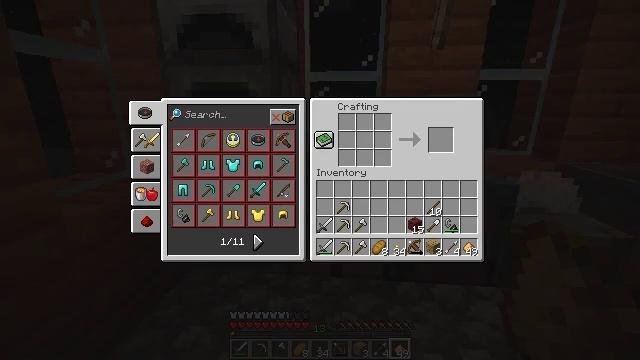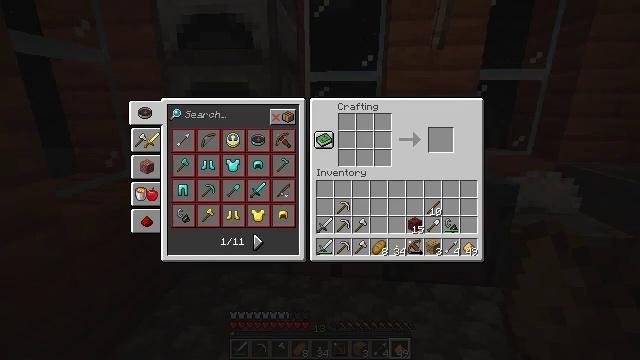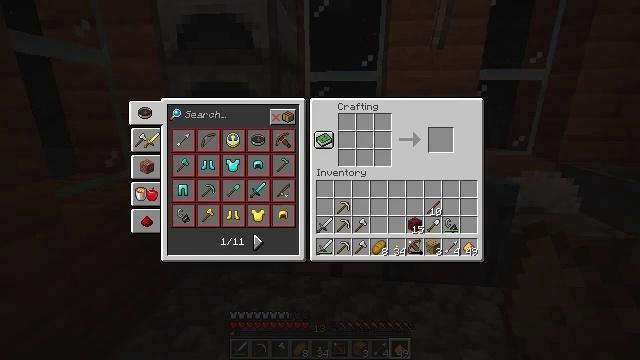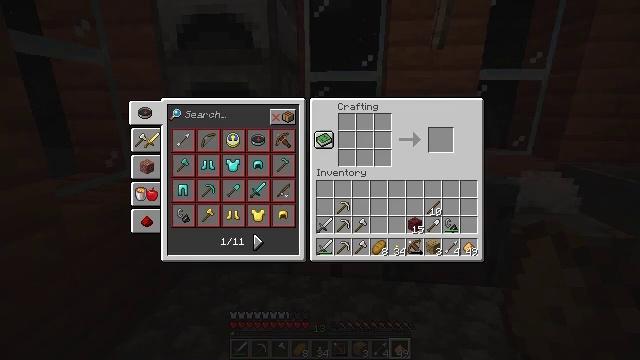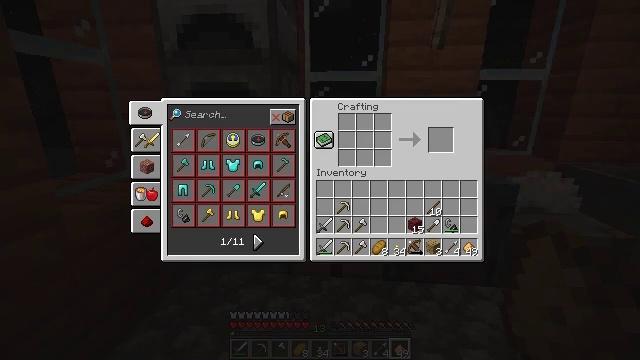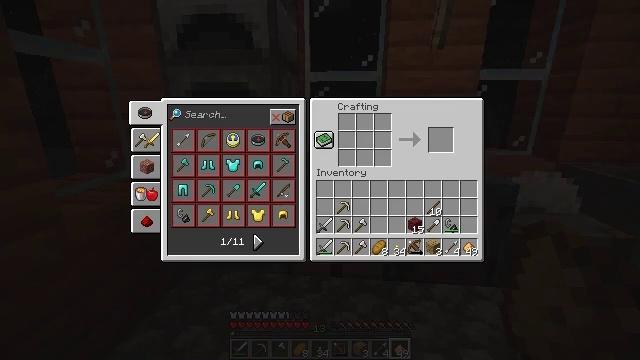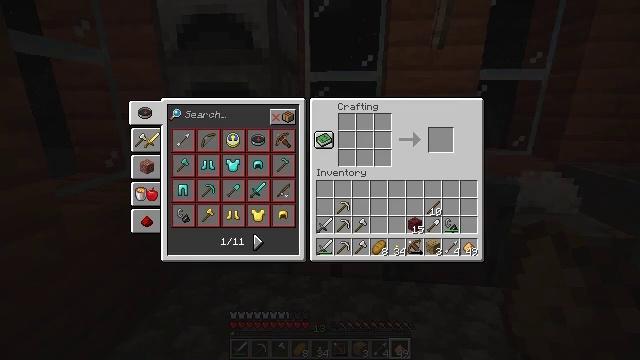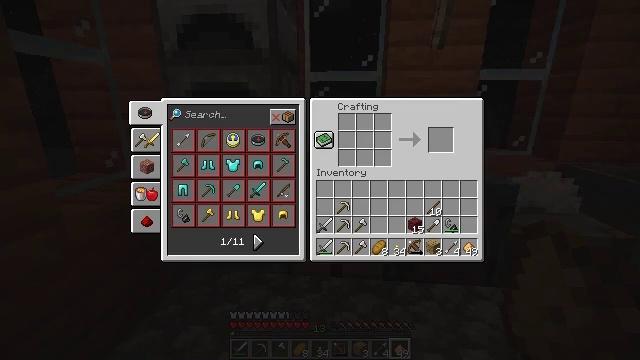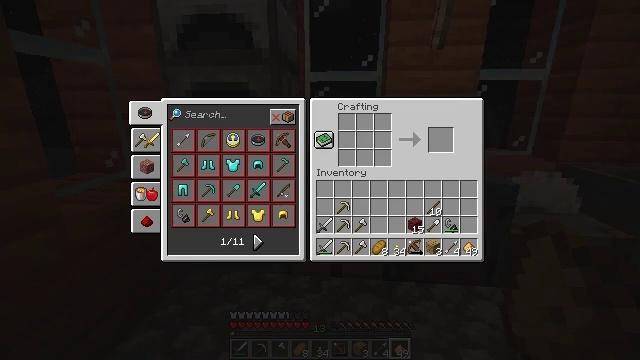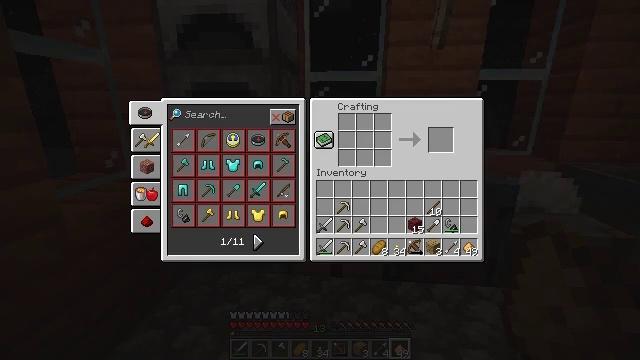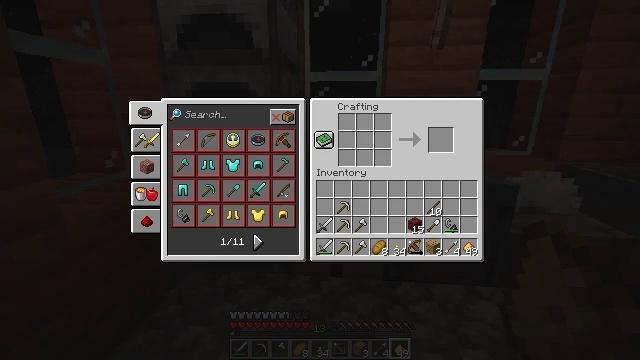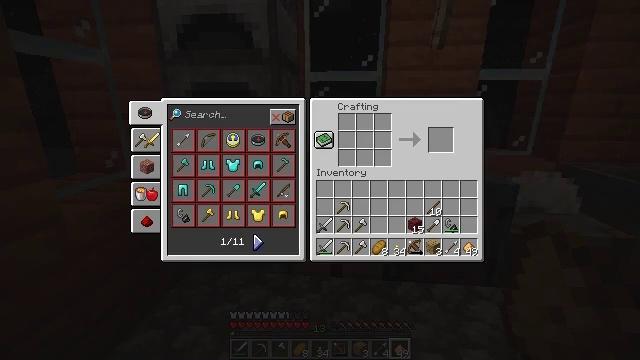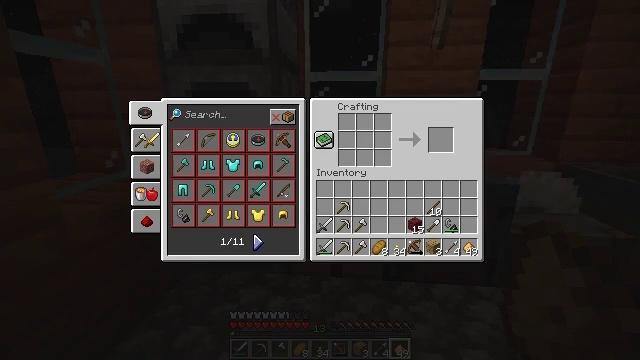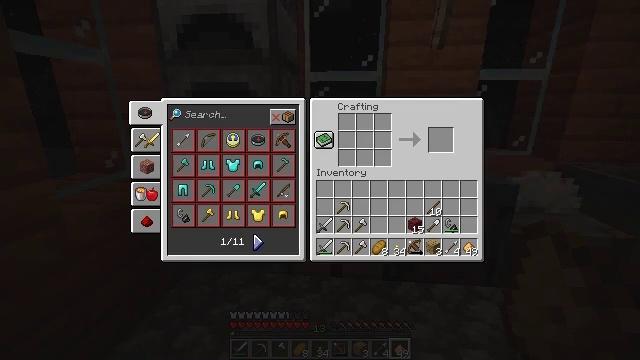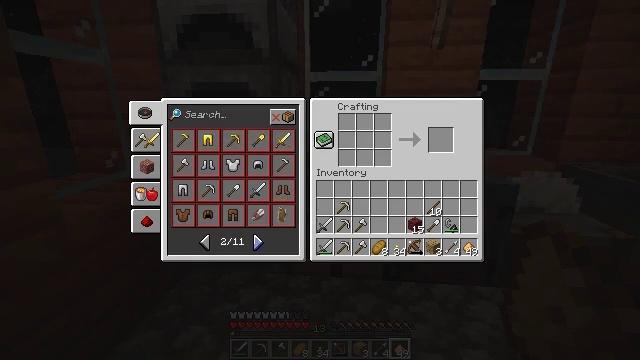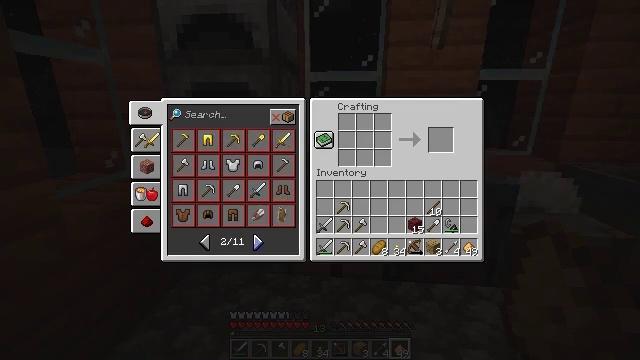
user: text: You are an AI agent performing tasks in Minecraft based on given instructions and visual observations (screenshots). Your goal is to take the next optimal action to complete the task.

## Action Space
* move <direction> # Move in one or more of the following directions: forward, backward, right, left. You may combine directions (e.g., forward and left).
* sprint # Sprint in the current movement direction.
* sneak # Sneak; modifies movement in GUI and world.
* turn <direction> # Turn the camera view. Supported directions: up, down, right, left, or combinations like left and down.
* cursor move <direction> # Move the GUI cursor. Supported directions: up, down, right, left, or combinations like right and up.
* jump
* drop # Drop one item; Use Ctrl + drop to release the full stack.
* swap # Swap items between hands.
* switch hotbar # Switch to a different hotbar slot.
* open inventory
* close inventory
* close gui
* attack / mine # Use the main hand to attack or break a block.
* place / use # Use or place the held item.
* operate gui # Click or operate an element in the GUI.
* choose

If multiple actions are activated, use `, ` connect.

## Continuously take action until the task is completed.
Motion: motion action
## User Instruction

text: Make a spectral arrow using arrows and glowstone dust.
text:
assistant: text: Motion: cursor move down
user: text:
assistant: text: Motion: no_op
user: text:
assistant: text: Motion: no_op
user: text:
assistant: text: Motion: no_op
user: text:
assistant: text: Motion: cursor move left and down
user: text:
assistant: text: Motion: cursor move left and down
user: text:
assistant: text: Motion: cursor move left and down
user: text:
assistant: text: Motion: no_op
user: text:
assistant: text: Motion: no_op
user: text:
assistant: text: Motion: cursor move left
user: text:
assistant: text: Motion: no_op
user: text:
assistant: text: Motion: no_op
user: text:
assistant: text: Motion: no_op
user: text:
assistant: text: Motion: operate gui
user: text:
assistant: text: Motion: operate gui
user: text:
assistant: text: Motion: operate gui
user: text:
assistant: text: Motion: no_op
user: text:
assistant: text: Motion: no_op
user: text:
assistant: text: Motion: cursor move up
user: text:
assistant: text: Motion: cursor move up
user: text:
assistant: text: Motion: cursor move left and up
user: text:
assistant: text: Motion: no_op
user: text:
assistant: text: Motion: no_op
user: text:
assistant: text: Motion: no_op
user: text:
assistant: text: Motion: no_op
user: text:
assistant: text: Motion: cursor move right and down
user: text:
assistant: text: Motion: cursor move right and down
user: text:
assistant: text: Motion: cursor move down
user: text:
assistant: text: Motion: no_op
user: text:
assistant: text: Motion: cursor move left and down